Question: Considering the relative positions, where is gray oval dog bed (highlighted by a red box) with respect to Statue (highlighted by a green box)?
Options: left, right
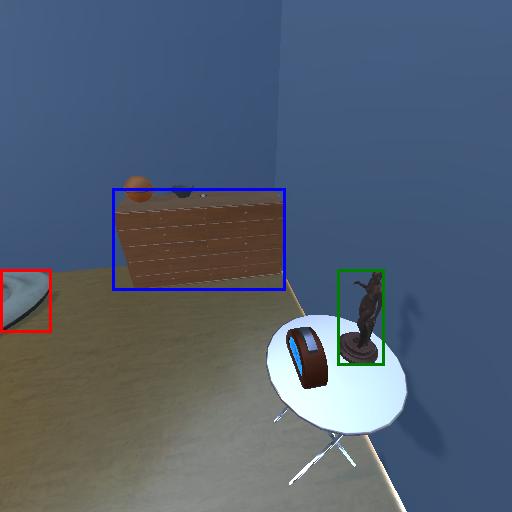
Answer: left